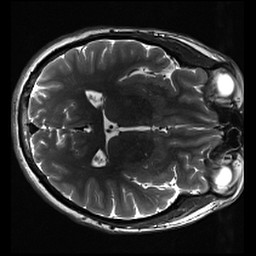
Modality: inplaneT2
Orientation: axial